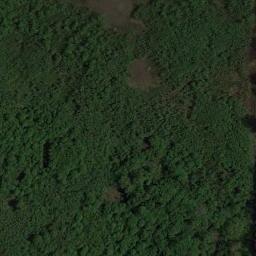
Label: meadow